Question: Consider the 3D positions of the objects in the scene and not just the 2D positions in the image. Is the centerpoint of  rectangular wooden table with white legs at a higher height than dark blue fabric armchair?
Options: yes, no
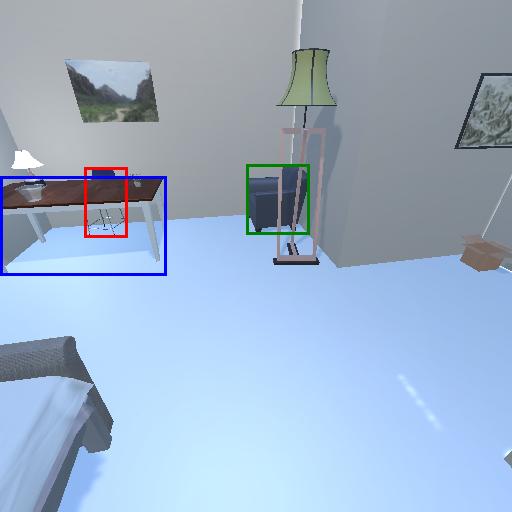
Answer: yes